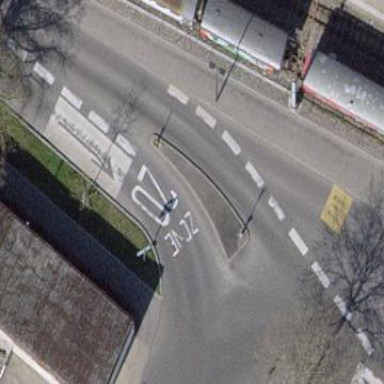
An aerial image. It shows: Asphalt surface with traffic calming island.